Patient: sex M, age 62
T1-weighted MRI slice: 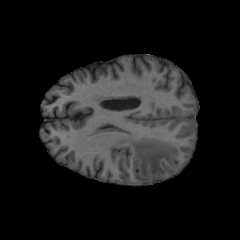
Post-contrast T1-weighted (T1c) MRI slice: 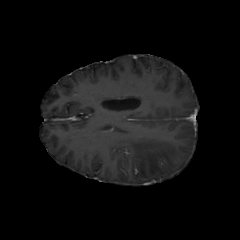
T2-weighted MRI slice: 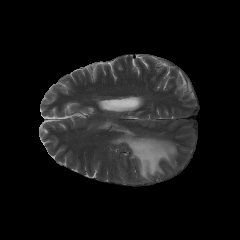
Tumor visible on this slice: yes
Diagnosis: Glioblastoma, IDH-wildtype
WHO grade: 4